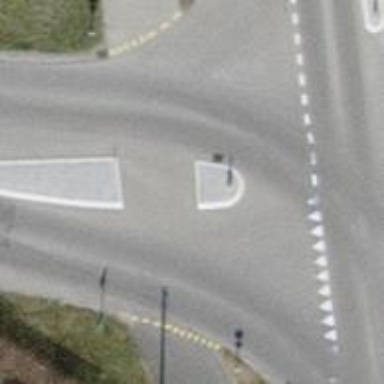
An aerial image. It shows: Asphalt footway with unmarked crossings for pedestrians and cyclists.